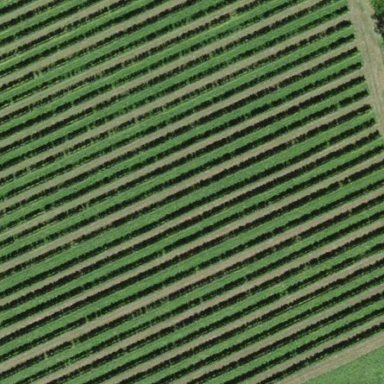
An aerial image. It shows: Vineyard where grapes are grown.